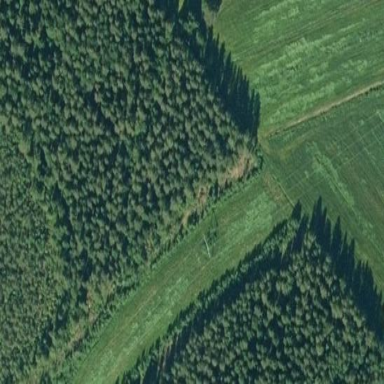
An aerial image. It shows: Clearcut area with scrub vegetation.